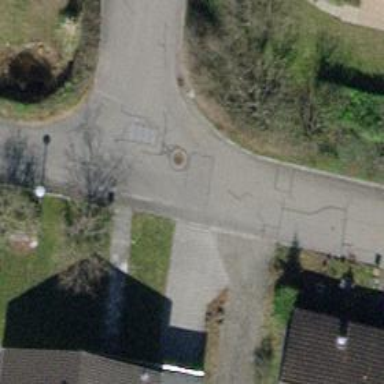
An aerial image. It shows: Residential road with asphalt surface and no sidewalk.